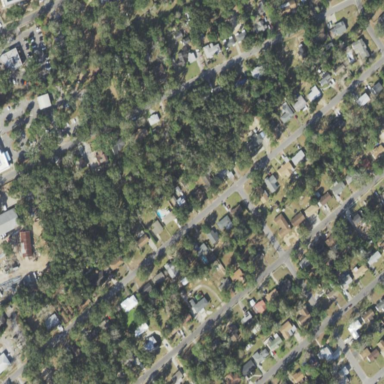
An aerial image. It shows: Residential area composed of single-family homes.